Question: I Want to develop 'J2ME' mobile Application with 'Nokia SDK 2.0' and as i successfully install 'Netbeans 7.3' with 'J2ME' and here i add the platform.
'Tools -> Java Platform -> Add Platform -> Java ME CLDC Platform Emulator'.
and it automatically found the installed 'Nokia SDK' located in C drive. and when i clicked on Next it show an Error.

If anyone knows about it please help.
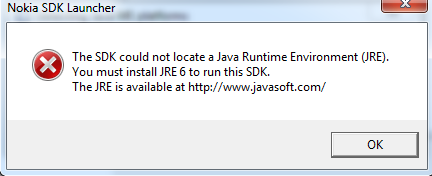
Answer: I also faced the same problem and you need to install jdk-6u17-windows-i586 bit and try.